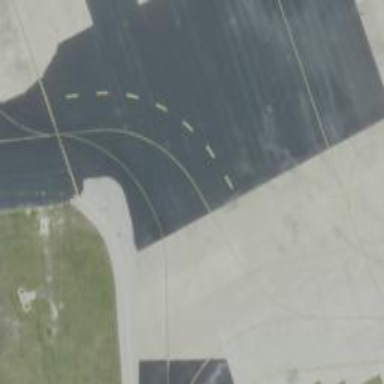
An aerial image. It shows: Taxiway at the airport with asphalt surface.